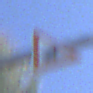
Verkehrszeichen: ViehtriebLinks
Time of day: MorningAfternoon
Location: Outdoor (Nature)
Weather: Clear
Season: NotSpecified
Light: Natural